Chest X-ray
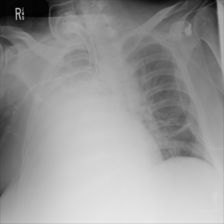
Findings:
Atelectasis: positive
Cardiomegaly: negative
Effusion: negative
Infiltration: negative
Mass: negative
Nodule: negative
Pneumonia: negative
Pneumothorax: negative
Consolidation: negative
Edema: negative
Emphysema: negative
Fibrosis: negative
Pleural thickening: negative
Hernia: negative